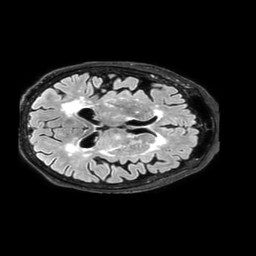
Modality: FLAIR
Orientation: axial
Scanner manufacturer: philips
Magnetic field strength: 3 T
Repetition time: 4.8 s
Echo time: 0.34 s